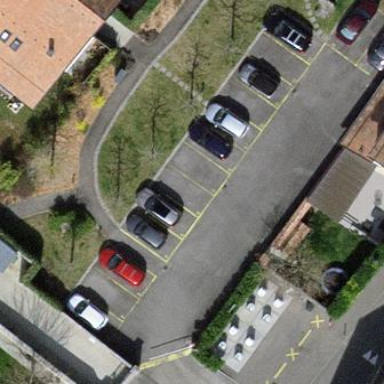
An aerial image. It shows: Parking area with surface.